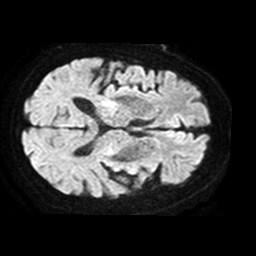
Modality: TRACE
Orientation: axial
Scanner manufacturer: philips
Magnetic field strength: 1.5 T
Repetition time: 3.679 s
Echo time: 0.09411 s